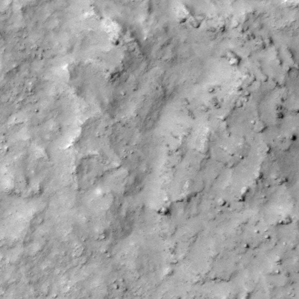
Label: non_frost